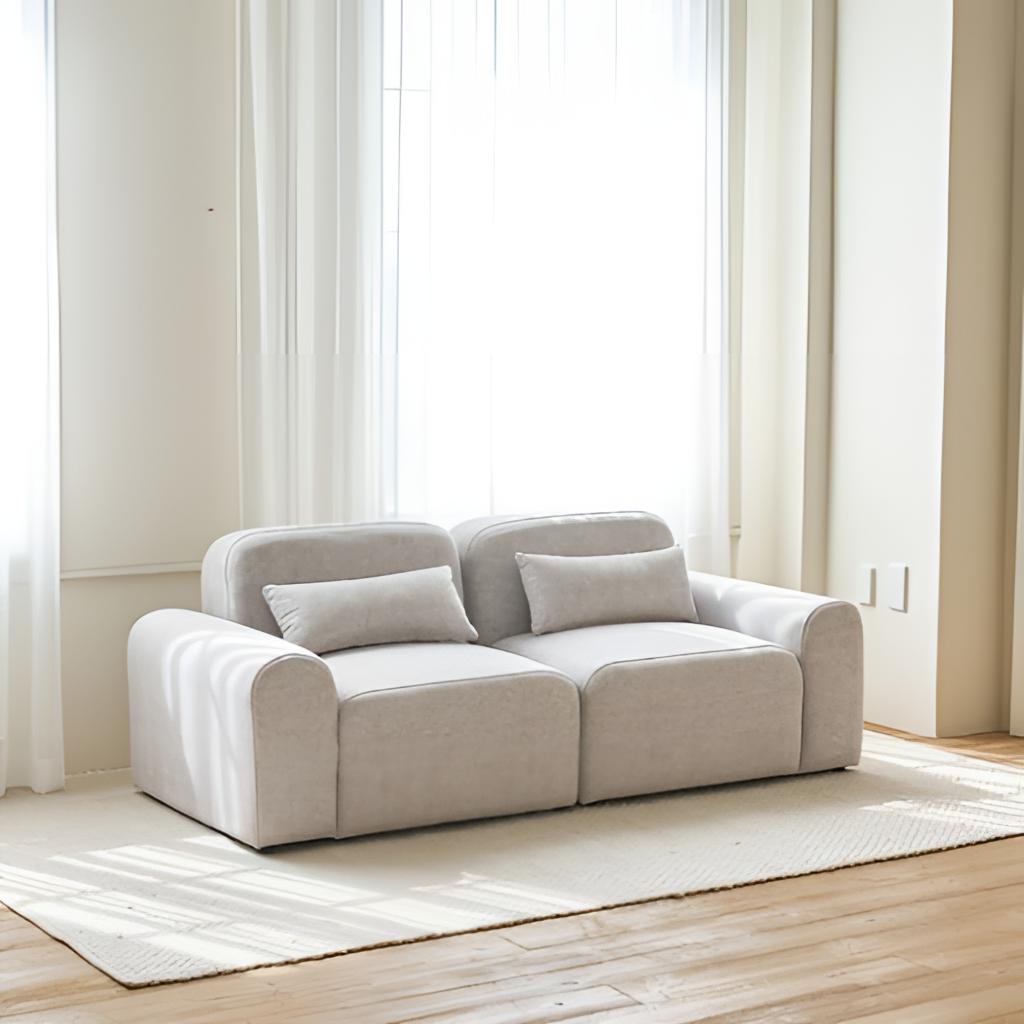
living room, fabric sofa, minimalist, wood flooring, with plank pattern, cream paint wallpaper, with solid pattern